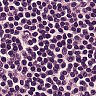
Metastatic tissue present: no